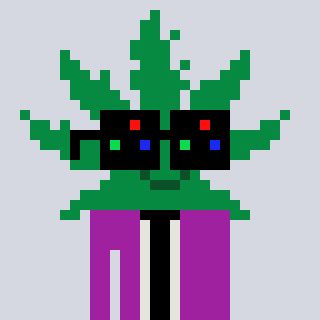
a pixel art character with square black sunglasses, a weed-shaped head and a magenta-colored body on a cool background